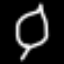
Label: leaf